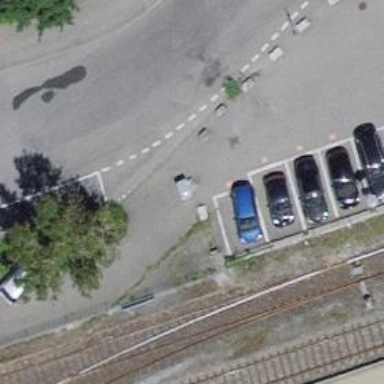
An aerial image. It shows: Car-sharing service available at this location.